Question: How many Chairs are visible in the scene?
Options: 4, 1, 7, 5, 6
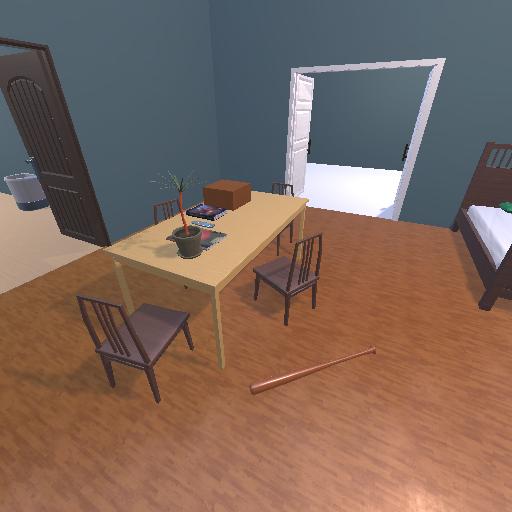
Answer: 4